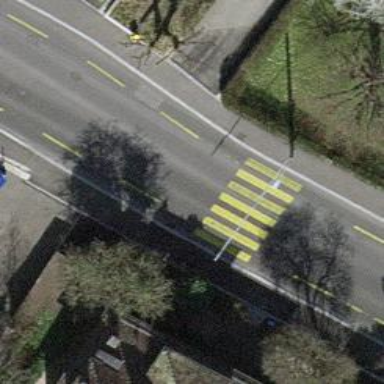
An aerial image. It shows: Uncontrolled zebra crossing with zebra markings.